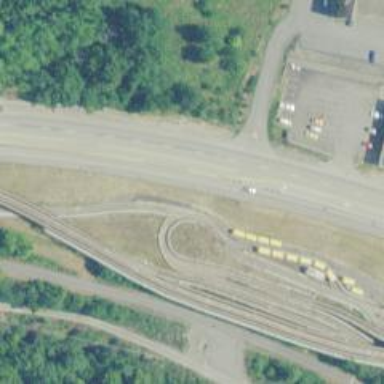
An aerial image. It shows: Bus guideway road passing through service yard.